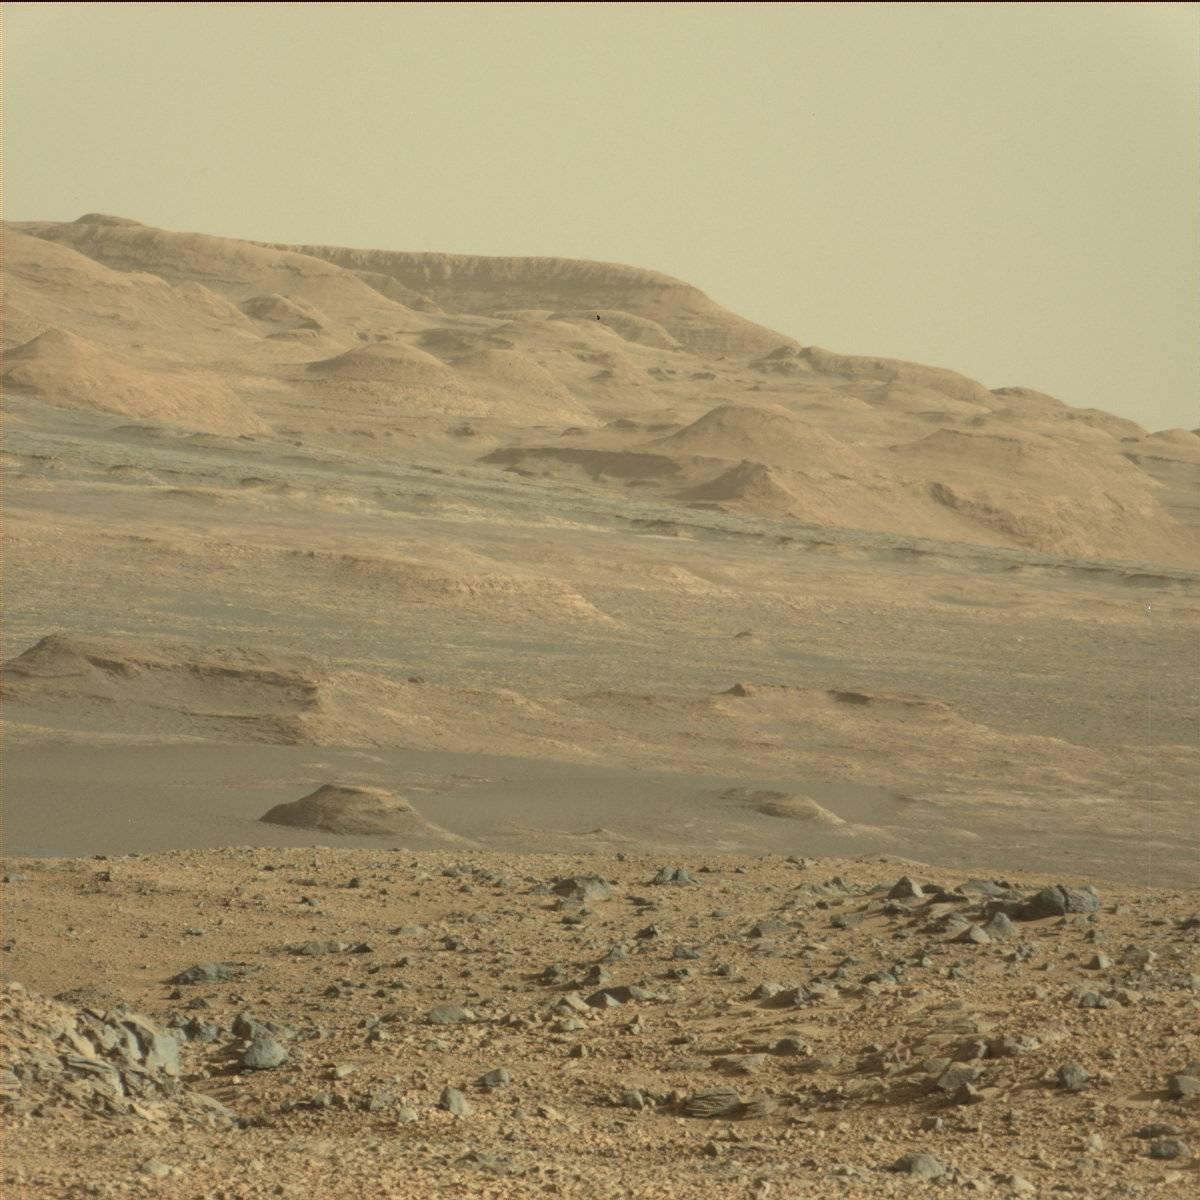
Terrain classes present: Bedrock, Ridge, Rock, Sand / Soil, Sky